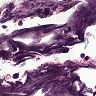
Metastatic tissue present: no